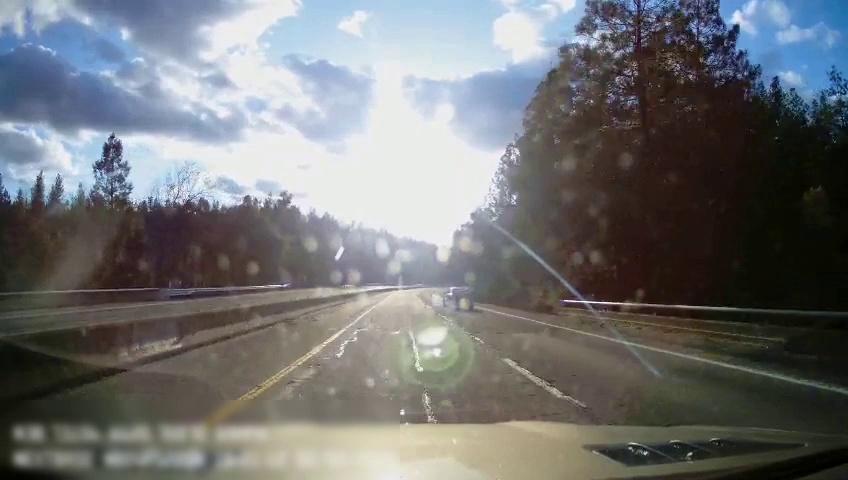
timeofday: Day
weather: Sunny
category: Drivable Space
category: Drivable Space
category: Vehicles | Car
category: Lanes | Opposite Lane
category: Lanes | Alternate Lane
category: Lanes | Current Lane
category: Lanes | Alternate Lane